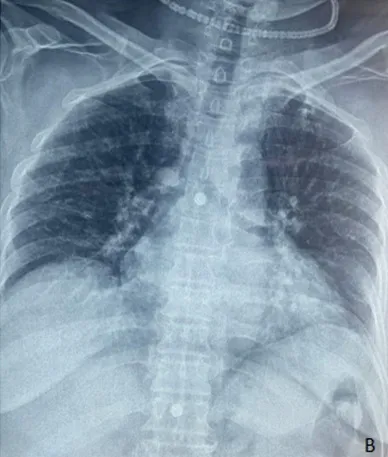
Chest X-ray showing pulmonary nodules of metastatic appearance.
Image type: radiology (x_ray)